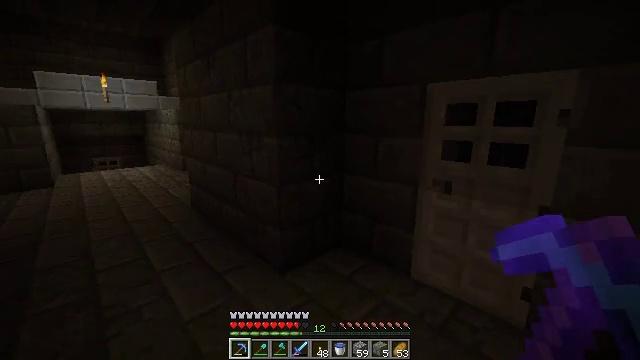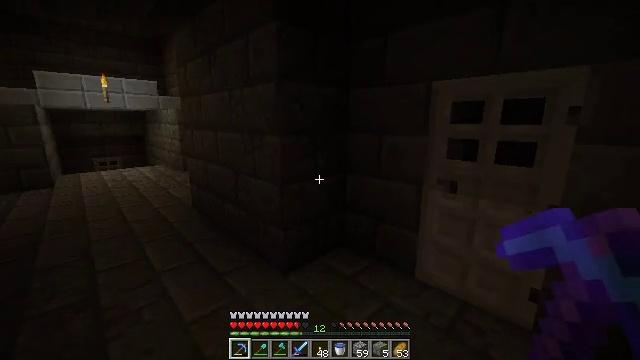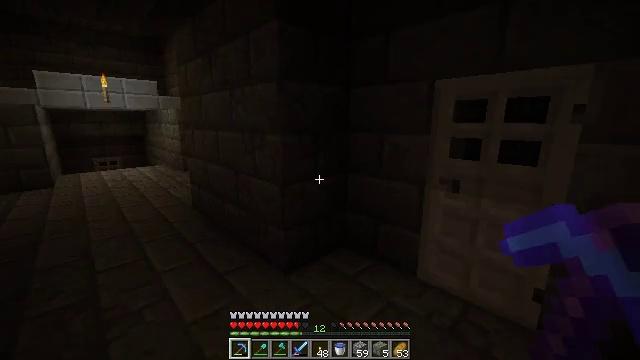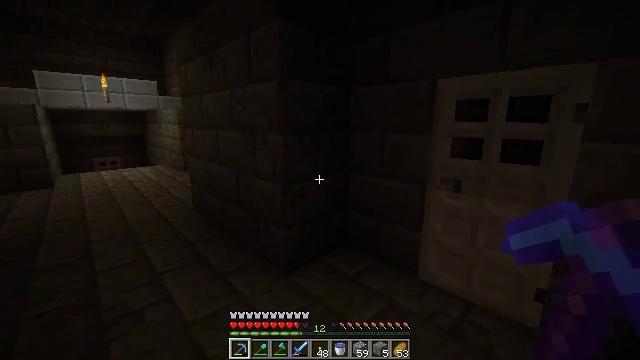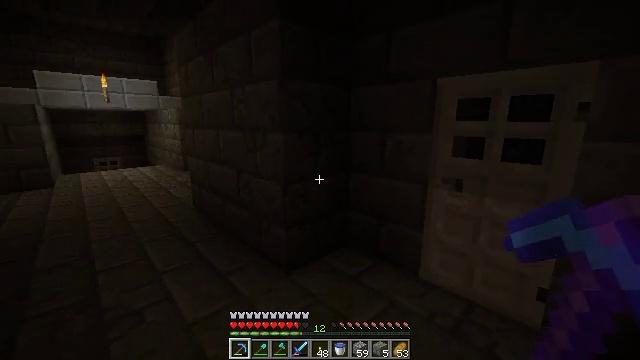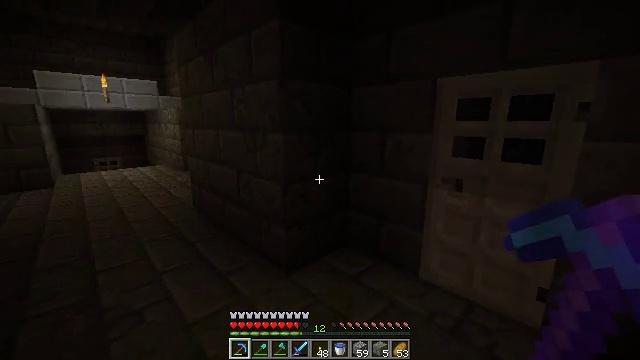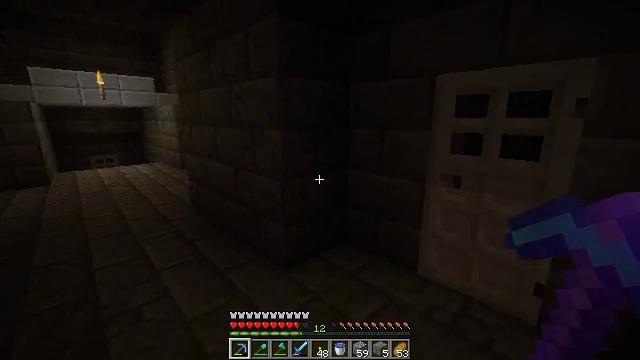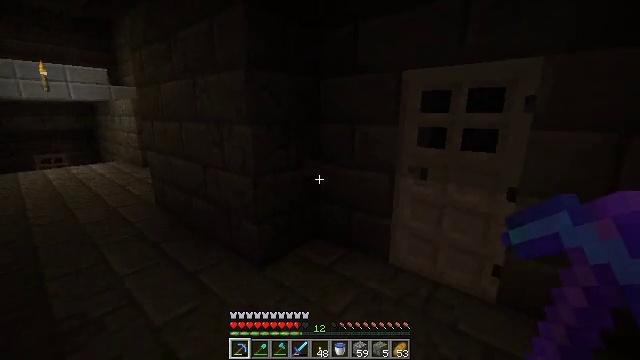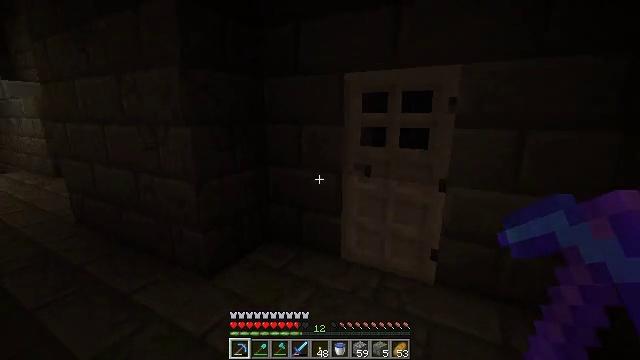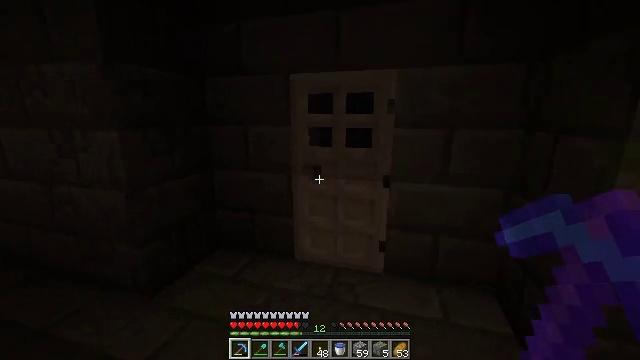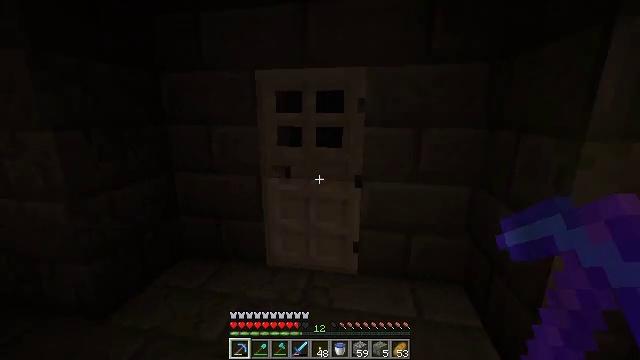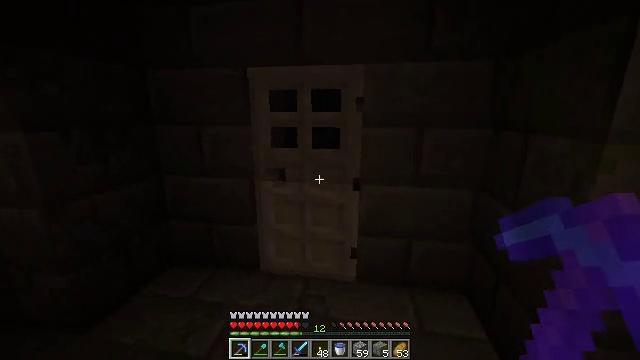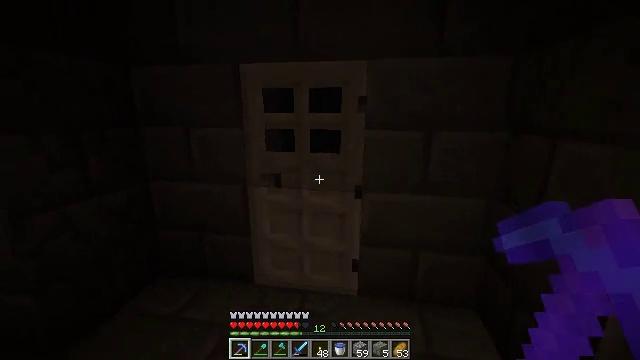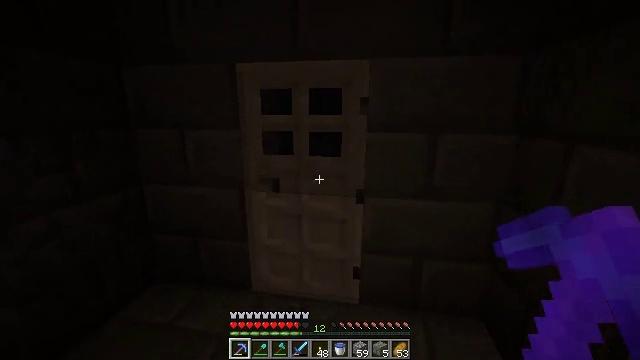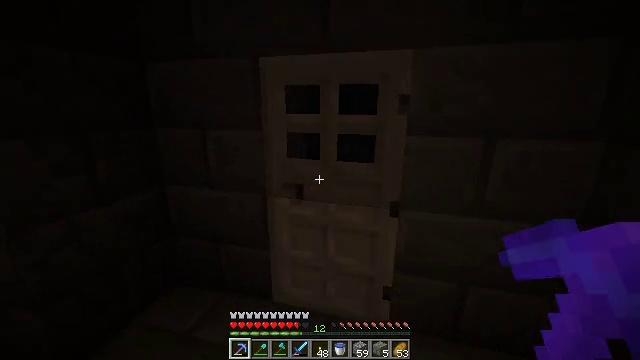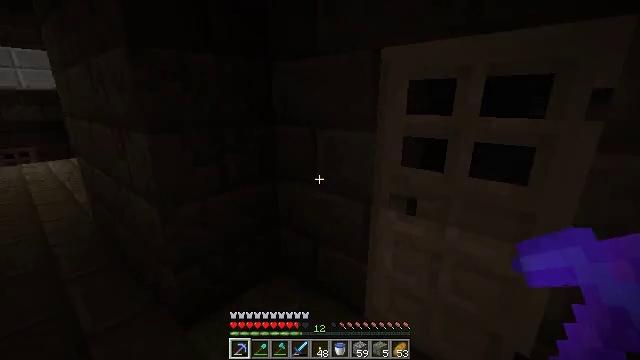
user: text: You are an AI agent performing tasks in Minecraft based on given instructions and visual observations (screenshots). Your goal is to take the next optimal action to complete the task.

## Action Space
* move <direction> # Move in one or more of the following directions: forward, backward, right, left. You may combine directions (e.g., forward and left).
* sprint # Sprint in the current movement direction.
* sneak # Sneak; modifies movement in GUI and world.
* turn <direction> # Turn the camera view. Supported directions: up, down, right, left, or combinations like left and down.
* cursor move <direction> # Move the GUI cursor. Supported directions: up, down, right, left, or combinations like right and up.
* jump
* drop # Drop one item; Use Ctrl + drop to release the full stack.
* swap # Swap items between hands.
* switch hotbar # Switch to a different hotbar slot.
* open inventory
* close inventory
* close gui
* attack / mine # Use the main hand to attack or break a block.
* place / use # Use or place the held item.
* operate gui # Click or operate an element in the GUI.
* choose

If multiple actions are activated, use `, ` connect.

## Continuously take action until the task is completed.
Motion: motion action
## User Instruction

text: Attack the iron door to collect it.
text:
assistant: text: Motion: no_op
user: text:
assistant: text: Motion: no_op
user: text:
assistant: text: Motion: no_op
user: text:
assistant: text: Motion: no_op
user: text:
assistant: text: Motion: no_op
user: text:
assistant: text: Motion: no_op
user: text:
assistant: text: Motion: turn right and down
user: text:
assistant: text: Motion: turn right
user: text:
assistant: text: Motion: turn right
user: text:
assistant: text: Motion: move forward, turn right
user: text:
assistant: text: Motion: move forward
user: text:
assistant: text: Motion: move forward
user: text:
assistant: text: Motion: move forward
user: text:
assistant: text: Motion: move forward, turn left and down
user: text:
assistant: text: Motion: move forward and move left, turn left
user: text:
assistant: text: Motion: move forward and move left, turn left
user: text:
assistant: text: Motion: move forward and move left, turn left and up
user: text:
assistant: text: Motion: move forward and move left, turn left
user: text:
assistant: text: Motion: move forward and move left
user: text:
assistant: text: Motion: move forward and move left
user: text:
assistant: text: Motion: move forward and move left
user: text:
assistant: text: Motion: move forward
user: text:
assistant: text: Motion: move forward
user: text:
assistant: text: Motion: move forward
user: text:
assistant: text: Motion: move forward
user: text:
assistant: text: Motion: move forward
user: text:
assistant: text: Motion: move forward
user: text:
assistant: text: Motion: move forward
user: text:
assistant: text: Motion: move forward
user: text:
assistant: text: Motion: move forward